Question: Say I have a have a plot with the following information:

Based on this R code:
'''
concentration <- c(1,10,20,30,40,50)
signal <- c(4, 22, 44, 244, 643, 1102)
plot(concentration, signal)
res <- lm(signal ~ concentration)
abline(res)
'''
How do I get the value of signal for concentration 45 in R, for example? I mean, how can I obtain the value that 'abline' used to plot the line in this particular point?
I suppose I could get the b1 and b2 and do the math by myself, but I'm interested in understanding how this could be done automatically in R.
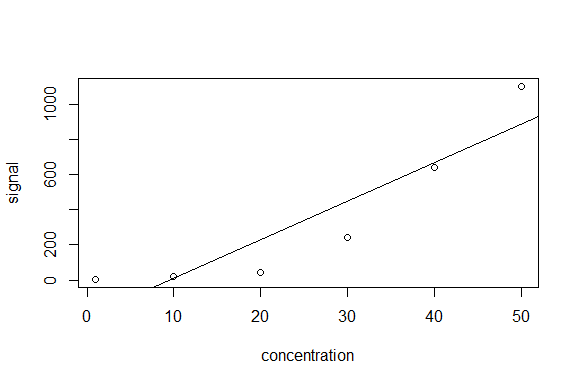
Answer: You should use 'predict'. The trick is that you have to put your predictors into a new data.frame with appropriate names so it knows what to predict on:
'''
predict(res,data.frame(concentration=45))
1
<PHONE>
'''